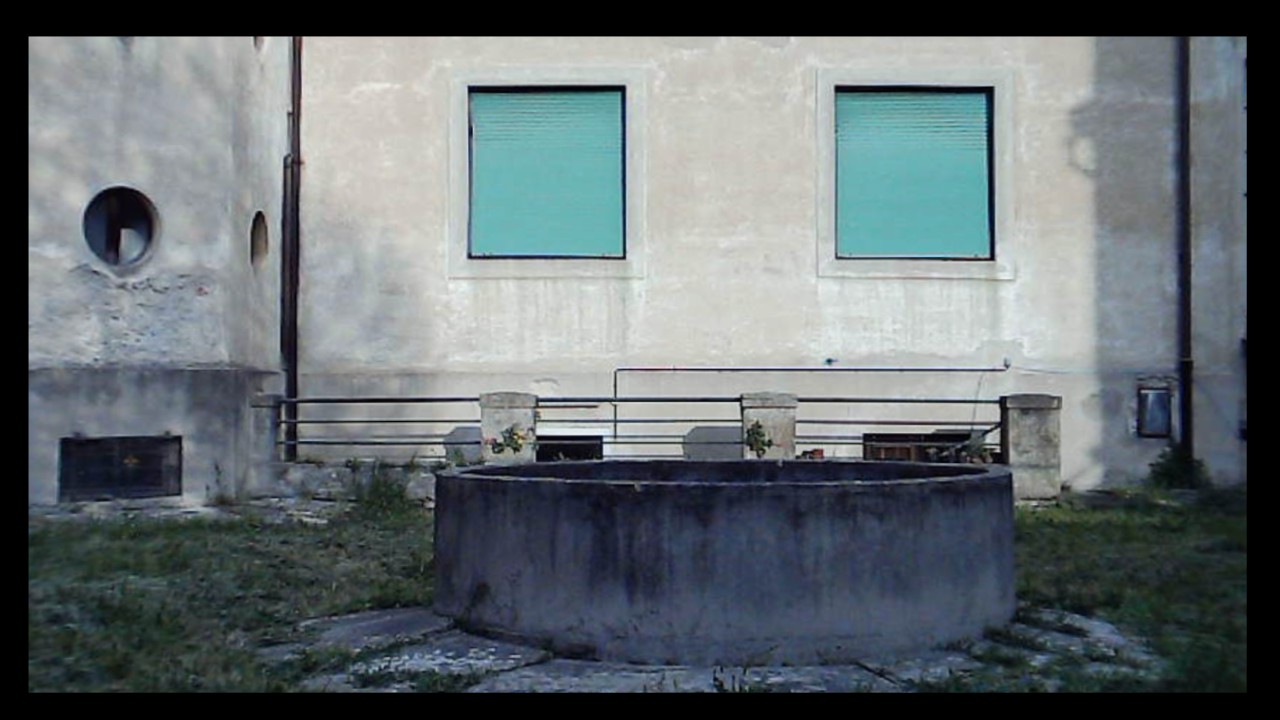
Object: Betafpv air75